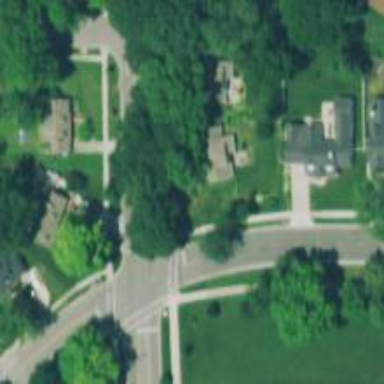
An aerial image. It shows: Solid crossing edge road marking.